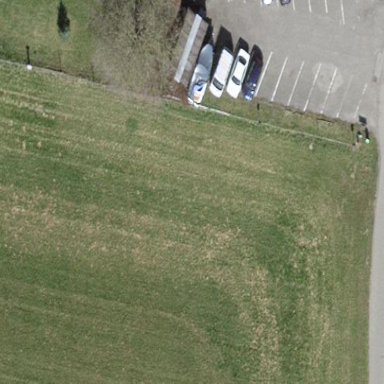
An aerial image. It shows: Parking area with surface.